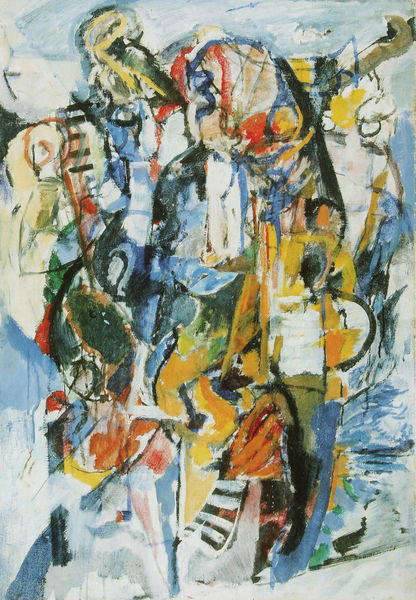
Titel: Musik
Künstler: Helmut Sturm
Standort: München
Institution: (Privatbesitz)
Schlagwörter: blau, weiß, gelb, grün, bunt, frau, schwarz, rot, abstrakt, linien, sturm, abstraktion